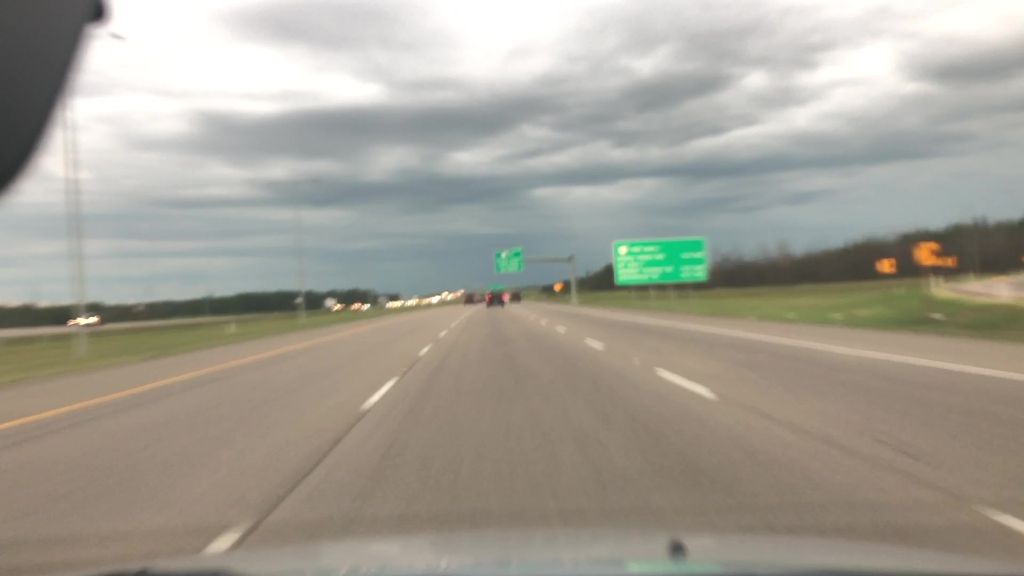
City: edmonton